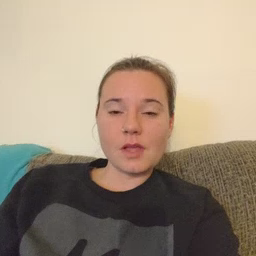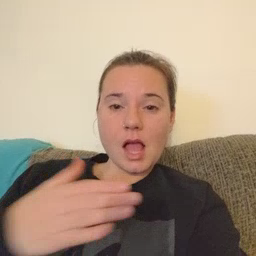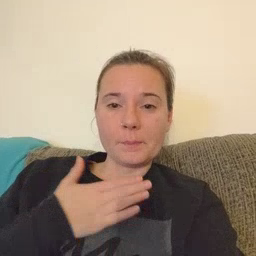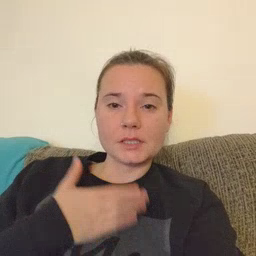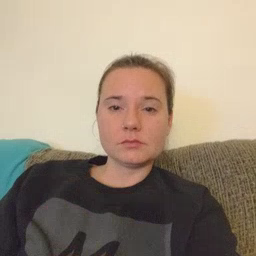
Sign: happy